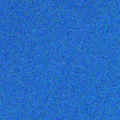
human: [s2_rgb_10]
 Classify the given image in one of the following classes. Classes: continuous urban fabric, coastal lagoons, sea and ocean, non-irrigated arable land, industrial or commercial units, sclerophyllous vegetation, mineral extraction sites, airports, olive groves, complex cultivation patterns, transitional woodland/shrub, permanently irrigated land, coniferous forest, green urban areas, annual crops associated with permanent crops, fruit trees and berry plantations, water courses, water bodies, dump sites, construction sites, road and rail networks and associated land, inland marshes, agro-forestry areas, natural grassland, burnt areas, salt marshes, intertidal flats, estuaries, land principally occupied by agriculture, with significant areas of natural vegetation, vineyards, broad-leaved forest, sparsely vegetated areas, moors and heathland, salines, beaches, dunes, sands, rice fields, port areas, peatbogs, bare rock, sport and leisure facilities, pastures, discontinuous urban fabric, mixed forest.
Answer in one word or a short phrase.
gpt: sea and ocean